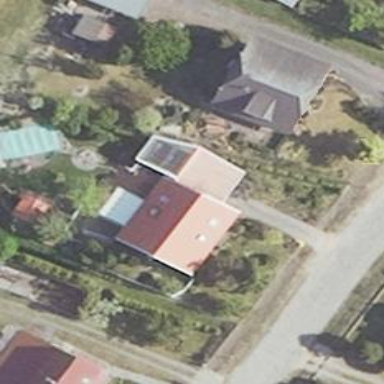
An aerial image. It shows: Simple and straightforward house.